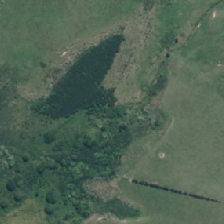
Land cover: grose_broom